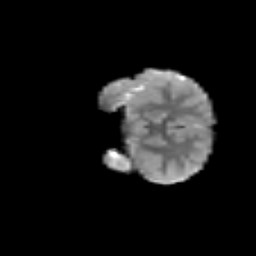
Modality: T2w
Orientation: coronal
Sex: female
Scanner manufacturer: siemens
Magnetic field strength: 3 T
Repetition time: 5 s
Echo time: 0.071 s